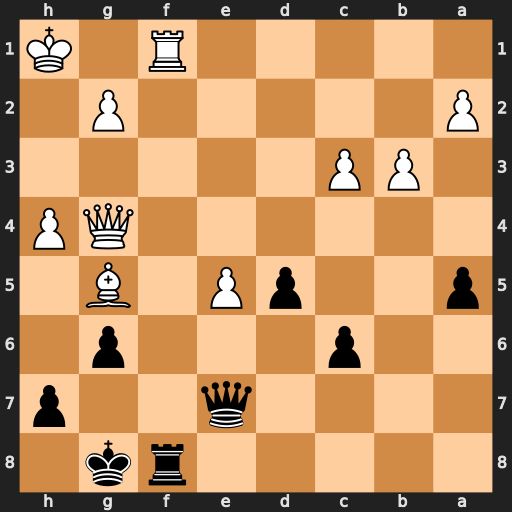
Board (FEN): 5rk1/4q2p/2p3p1/p2pP1B1/6QP/1PP5/P5P1/5R1K
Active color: b
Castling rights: -
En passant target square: -
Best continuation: Rxf1+ Kh2 Qxe5+